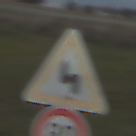
Verkehrszeichen: DoppelkurveZunaechstLinks
Zusatzzeichen unten: Geschwindigkeit80
Umgebung: Outdoor, Nature
Tageszeit: SunriseSunset
Wetter: PartlyCloudy
Licht: Natural
Jahreszeit: NotSpecified
Kontrast: LowContrast